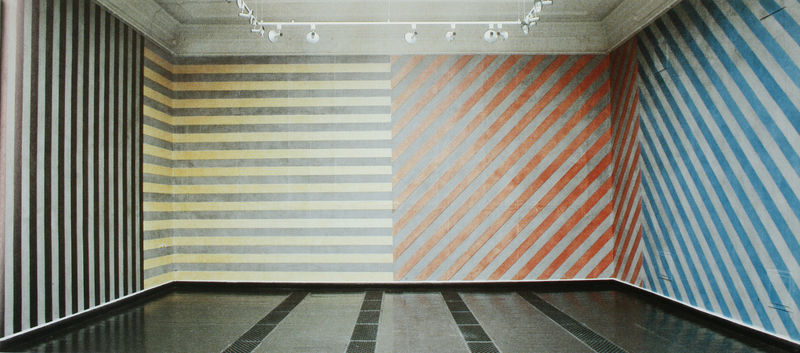
Titel: Installation Museum of the Atheneum, Helsinki - A wall divided vertically into four parts, each with a different direction of six-inch (15 cm) wide alternating parallel bands of lines
Künstler: Sol Lewitt
Schlagwörter: blau, gelb, grau, lampe, lampen, licht, lichter, orange, raum, schwarz, weiss, rot, wand, spiegelung, boden, schräg, fußboden, abstrakt, modern, linien, beleuchtung, scheinwerfer, widerschein, glanz, gestreift, streifen, foto, fotografie, kante, wände, linie, parallel, fliesen, quer, kacheln, senkrecht, ecken, diagonal, platten, horizontal, waagerecht, museum, sol, lewitt, installation, längs, längsstreifen, vertikal, tapeten, spots, rauminstallation, fussleisten, lüftungen, quergestreidt